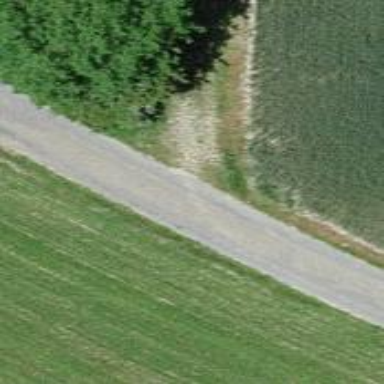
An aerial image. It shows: Unclassified road with asphalt surface.